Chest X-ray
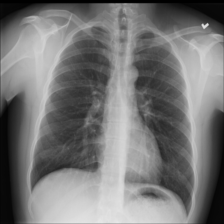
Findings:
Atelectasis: negative
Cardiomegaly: negative
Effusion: negative
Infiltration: negative
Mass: negative
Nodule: negative
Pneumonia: negative
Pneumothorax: negative
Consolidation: negative
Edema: negative
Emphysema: negative
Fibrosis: negative
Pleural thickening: negative
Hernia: negative